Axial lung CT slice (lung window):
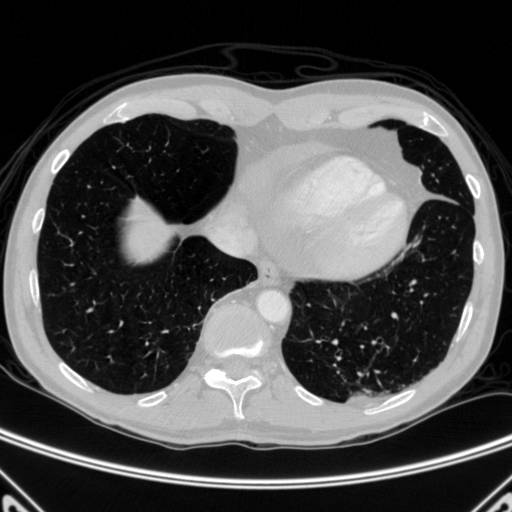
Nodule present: no